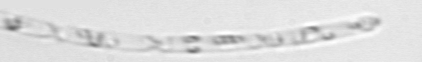
Label: Cerataulina_pelagica